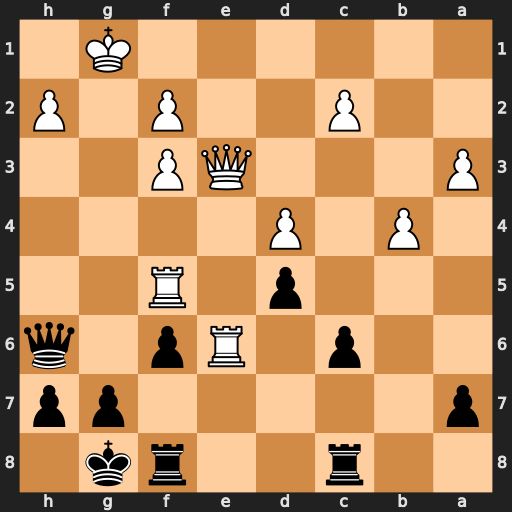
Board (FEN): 2r2rk1/p5pp/2p1Rp1q/3p1R2/1P1P4/P3QP2/2P2P1P/6K1
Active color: b
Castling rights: -
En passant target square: -
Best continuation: Qg6+ Rg5 Qxg5+ Qxg5 fxg5